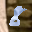
Label: 8